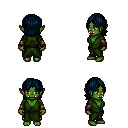
a pixel art fantasy rpg character, female body template, orc, green skin, green robe, gold greaves, raven long bangs hairstyle, leather bracers, four views (front, back, left, right), 2x2 character sprite sheet, small pixel art, hard edges, no anti-aliasing